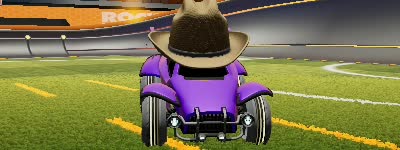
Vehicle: octane